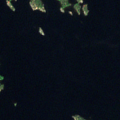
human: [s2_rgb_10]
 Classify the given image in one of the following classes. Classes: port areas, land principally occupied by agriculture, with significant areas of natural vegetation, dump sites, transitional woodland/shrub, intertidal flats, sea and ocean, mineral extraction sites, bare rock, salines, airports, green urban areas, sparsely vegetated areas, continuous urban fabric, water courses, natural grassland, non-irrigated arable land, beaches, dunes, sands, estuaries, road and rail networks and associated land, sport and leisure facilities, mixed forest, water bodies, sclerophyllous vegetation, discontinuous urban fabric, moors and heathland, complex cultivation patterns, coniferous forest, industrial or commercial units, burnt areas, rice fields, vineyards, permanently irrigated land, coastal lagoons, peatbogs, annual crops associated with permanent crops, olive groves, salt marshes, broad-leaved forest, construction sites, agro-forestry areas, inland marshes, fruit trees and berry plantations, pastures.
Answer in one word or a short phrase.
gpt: coniferous forest, water bodies